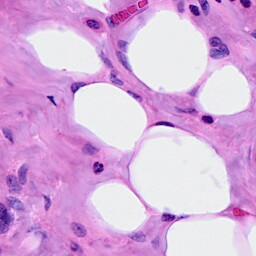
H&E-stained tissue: Breast